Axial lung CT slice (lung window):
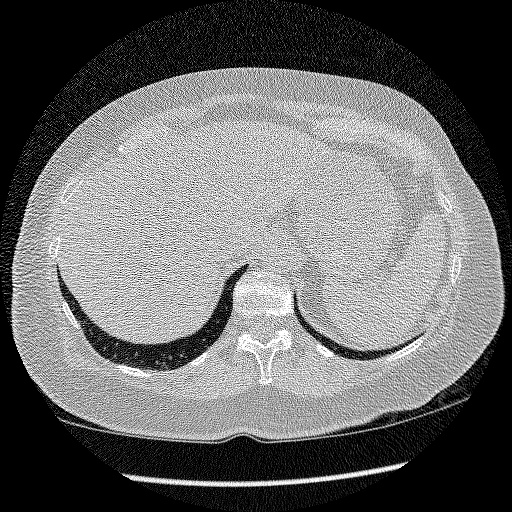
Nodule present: no